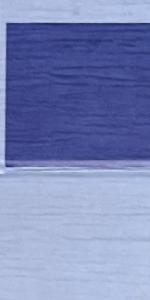
Label: Empty